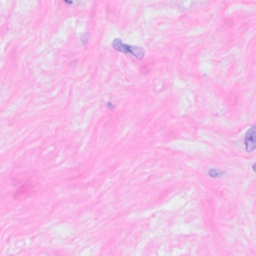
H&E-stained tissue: Breast